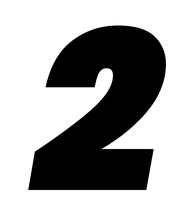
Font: Poppins-BlackItalic